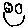
Label: smiley face